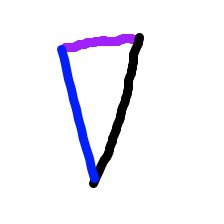
Shape: triangle